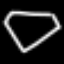
Label: diamond